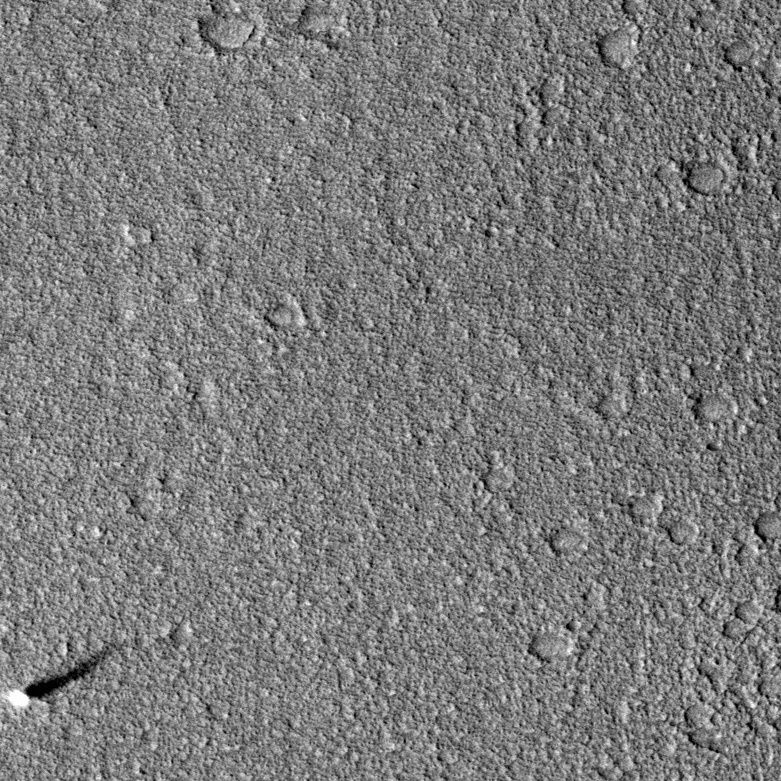
Label: dustdevil